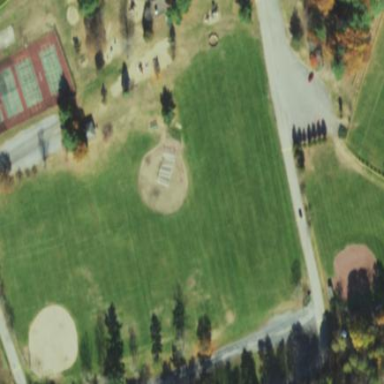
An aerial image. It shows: Baseball pitch for leisure and sports activities.